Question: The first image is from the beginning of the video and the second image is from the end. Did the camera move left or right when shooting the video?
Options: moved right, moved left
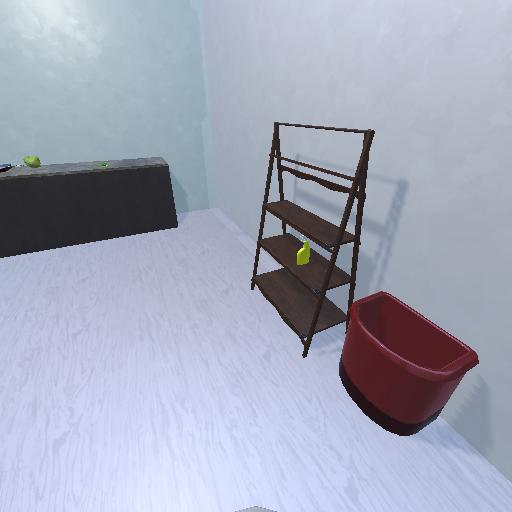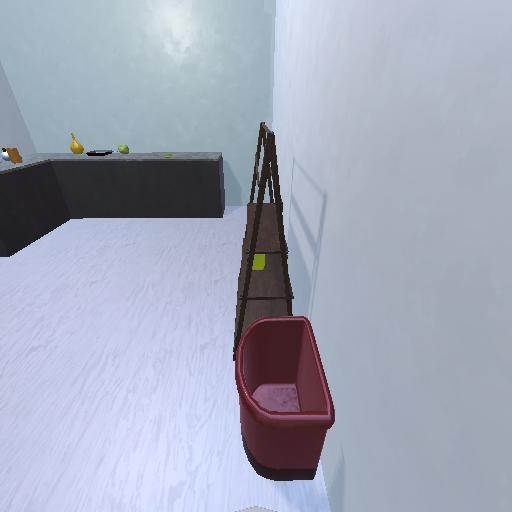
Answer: moved right